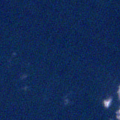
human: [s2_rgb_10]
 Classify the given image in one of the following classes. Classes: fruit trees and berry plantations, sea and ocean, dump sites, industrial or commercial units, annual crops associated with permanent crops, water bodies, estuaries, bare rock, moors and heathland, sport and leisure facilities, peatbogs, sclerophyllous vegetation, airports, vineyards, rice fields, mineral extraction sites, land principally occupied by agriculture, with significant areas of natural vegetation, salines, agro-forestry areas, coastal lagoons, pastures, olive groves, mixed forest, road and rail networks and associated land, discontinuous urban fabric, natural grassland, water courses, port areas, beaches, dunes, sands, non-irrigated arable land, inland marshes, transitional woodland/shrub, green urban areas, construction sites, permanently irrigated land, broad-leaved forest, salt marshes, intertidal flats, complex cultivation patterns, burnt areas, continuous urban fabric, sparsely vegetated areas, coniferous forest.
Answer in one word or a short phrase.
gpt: sea and ocean